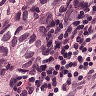
Metastatic tissue present: yes